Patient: sex M, age 55
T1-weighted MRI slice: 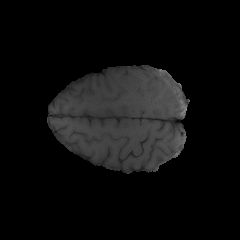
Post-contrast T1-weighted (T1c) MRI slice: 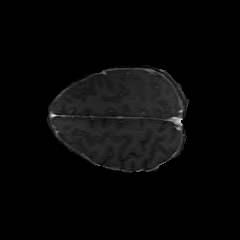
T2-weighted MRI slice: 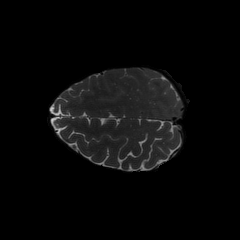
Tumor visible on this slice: no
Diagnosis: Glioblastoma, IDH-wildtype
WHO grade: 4